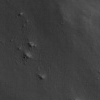
Atmospheric dust classification: not_dusty